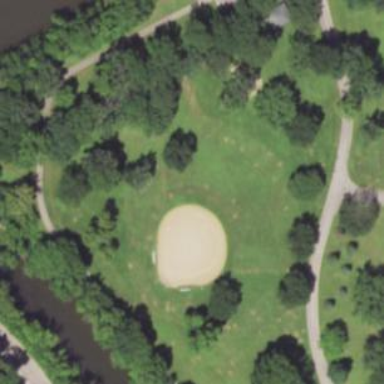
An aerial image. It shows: Baseball pitch for leisure land activities.